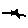
Label: star